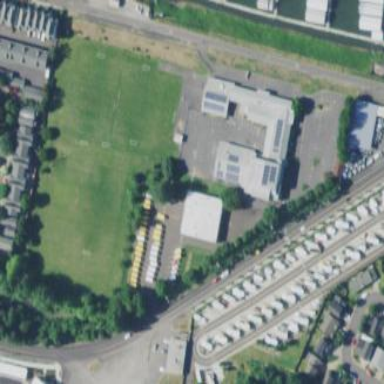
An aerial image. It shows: School.